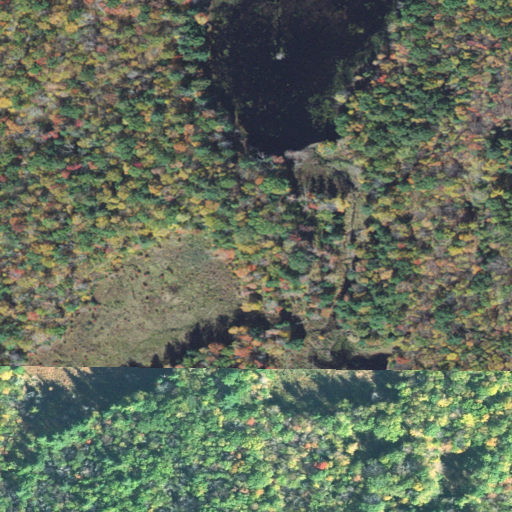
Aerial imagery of mountain in Massachusetts named Rattlesnake Hill containing deciduous forest, woody wetlands, mixed forest, herbaceous wetlands, and open water